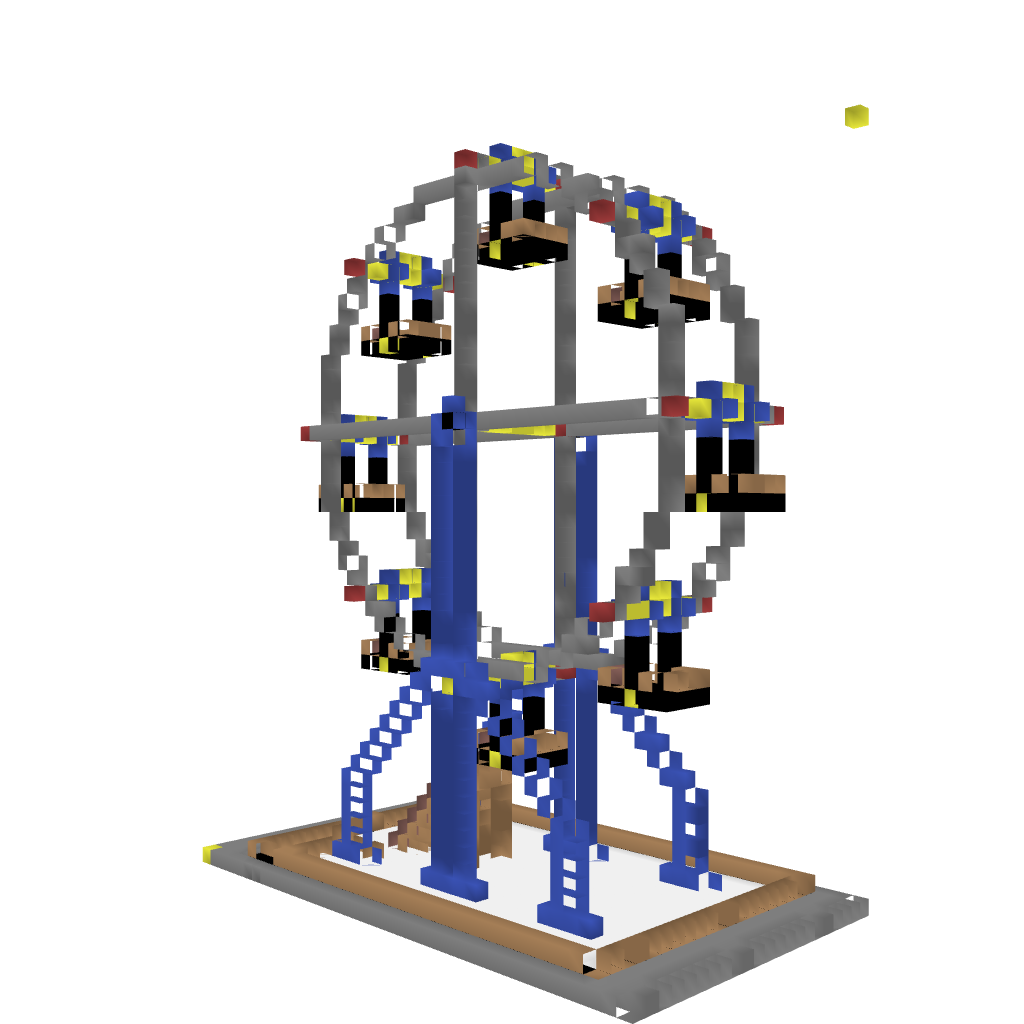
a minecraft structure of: Ferris Wheel high quality